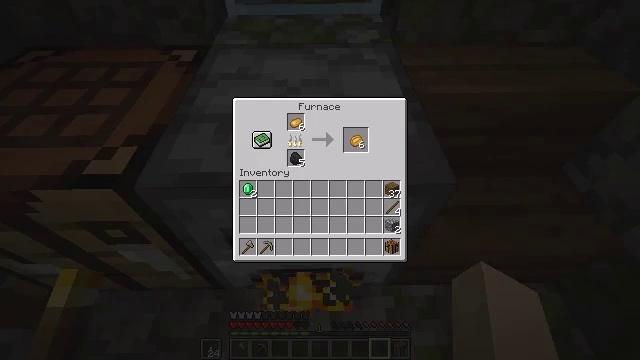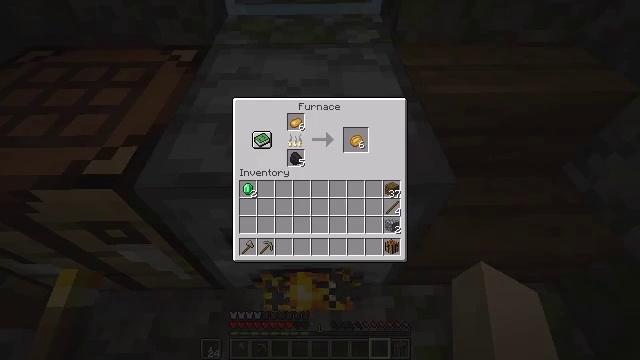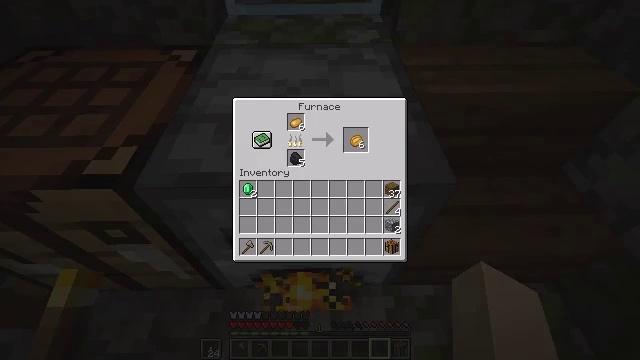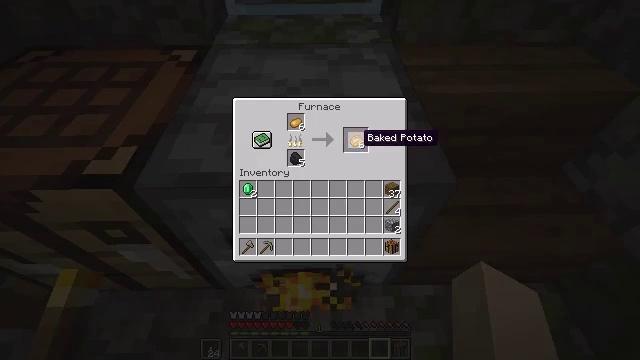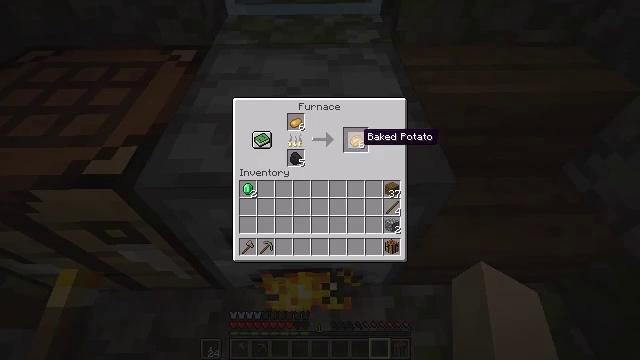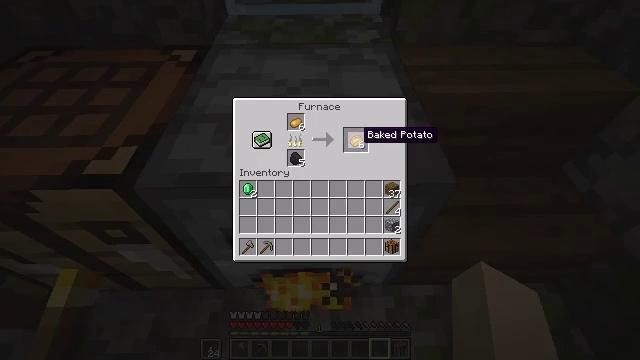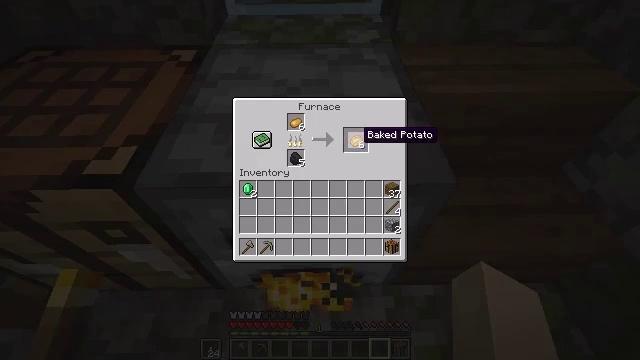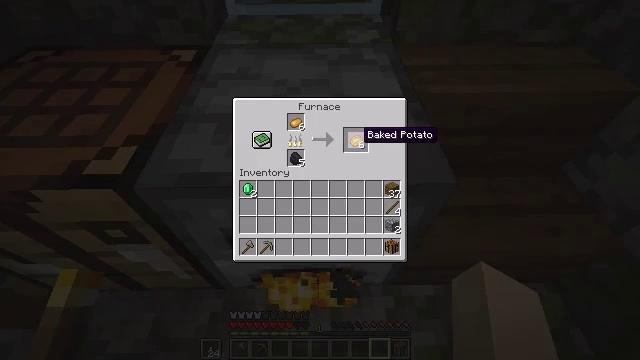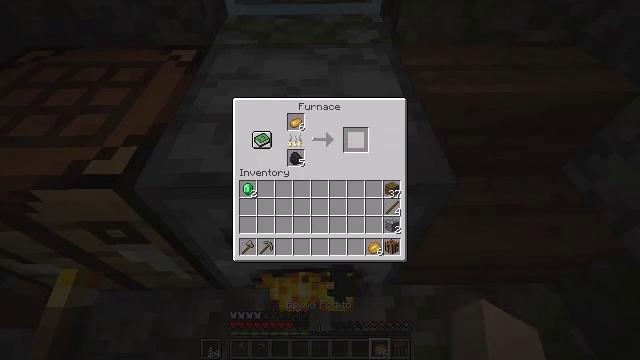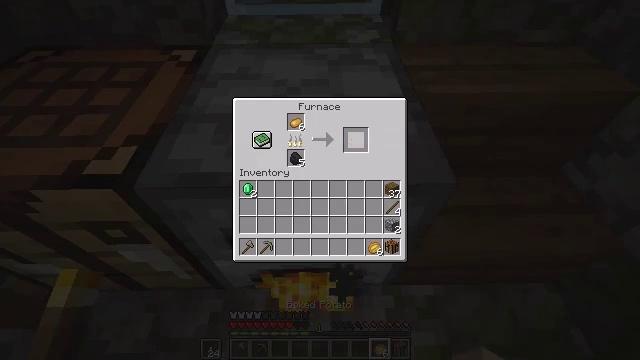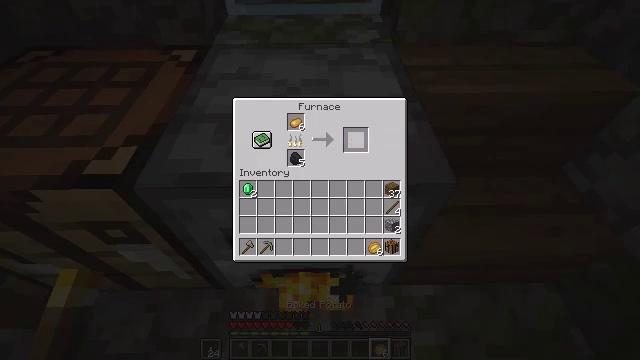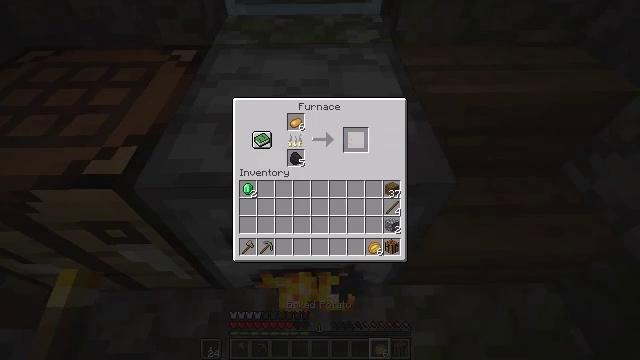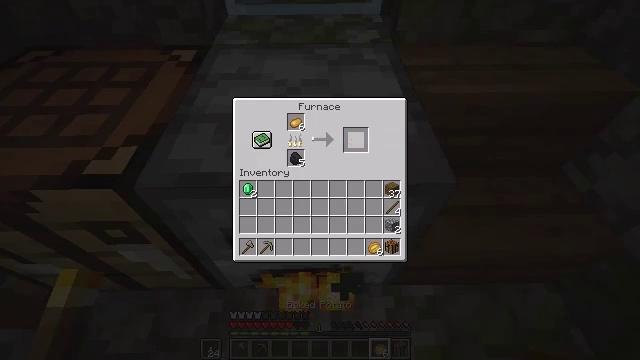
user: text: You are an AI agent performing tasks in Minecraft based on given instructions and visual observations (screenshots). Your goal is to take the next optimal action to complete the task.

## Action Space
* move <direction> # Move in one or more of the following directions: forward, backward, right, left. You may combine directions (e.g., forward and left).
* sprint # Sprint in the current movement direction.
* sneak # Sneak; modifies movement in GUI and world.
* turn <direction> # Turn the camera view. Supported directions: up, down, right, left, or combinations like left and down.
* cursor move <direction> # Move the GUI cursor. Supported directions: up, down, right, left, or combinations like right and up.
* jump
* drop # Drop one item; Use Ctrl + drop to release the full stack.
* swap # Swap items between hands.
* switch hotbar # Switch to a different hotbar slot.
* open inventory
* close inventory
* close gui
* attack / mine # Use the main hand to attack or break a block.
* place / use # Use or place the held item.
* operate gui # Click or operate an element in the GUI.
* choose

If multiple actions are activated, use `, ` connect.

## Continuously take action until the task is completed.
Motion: motion action
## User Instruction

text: craft item air
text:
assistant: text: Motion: sneak, cursor move right and up
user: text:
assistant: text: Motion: sneak, cursor move right and up
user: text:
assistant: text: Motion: sneak
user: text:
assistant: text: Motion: sneak
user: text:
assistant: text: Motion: sneak
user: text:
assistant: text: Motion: sneak
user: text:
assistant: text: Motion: sneak
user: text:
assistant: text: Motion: sneak, operate gui
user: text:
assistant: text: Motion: sneak, operate gui
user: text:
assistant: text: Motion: sneak, operate gui
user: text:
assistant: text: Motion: sneak
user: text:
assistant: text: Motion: sneak
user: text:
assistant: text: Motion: sneak